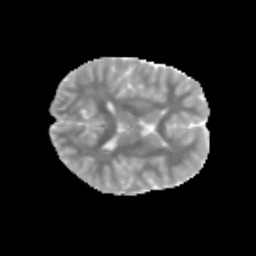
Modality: MD
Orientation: axial
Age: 10
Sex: male
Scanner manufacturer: siemens
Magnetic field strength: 3 T
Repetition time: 3.8 s
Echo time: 0.07 s